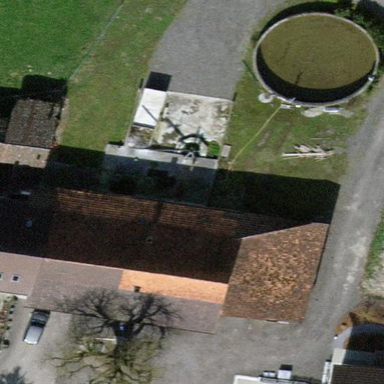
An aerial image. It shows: Farm building with gabled roof.